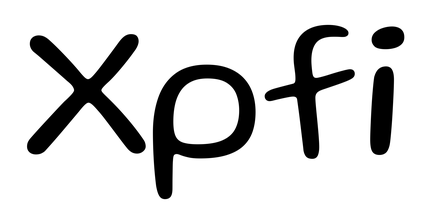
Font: Gluten_Light